I will show an image sequence of human cooking. I have annotated the images with numbered circles. Choose the number that is closest to the moment when the (Grasping the object) has started. You are a five-time world champion in this game. Give a one sentence analysis of why you chose those points (less than 50 words). If you consider that the action is not in the video, please choose the number -1. Provide your answer at the end in a json file of this format: {"points": []}
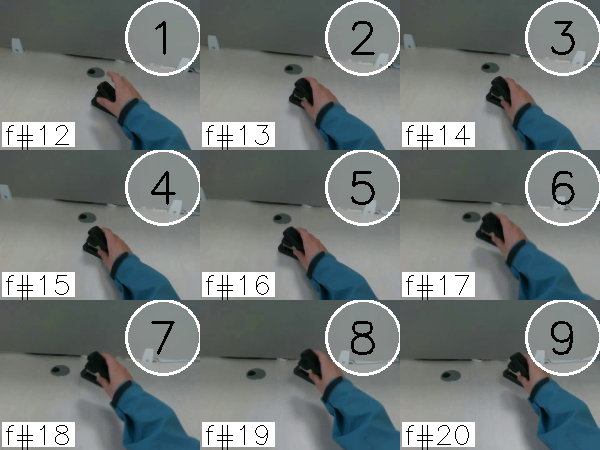
Frame 2 shows the clearest moment of hand-object contact.
{"points": [2]}